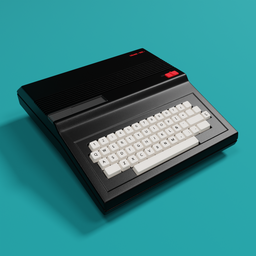
Label: electronics